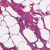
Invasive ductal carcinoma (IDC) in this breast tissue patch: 0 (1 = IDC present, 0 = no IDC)